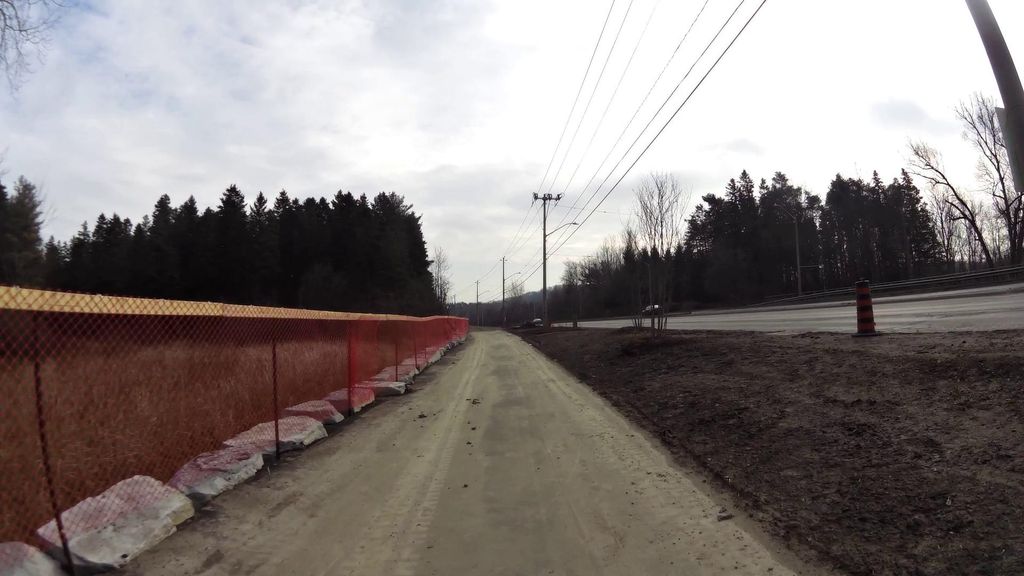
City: kitchener-waterloo